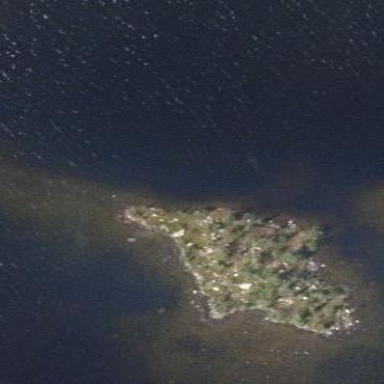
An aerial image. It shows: Islet.